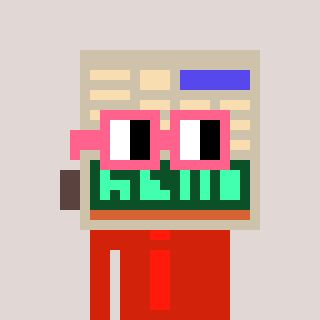
a pixel art character with square pink glasses, a calculator-shaped head and a red-colored body on a warm background